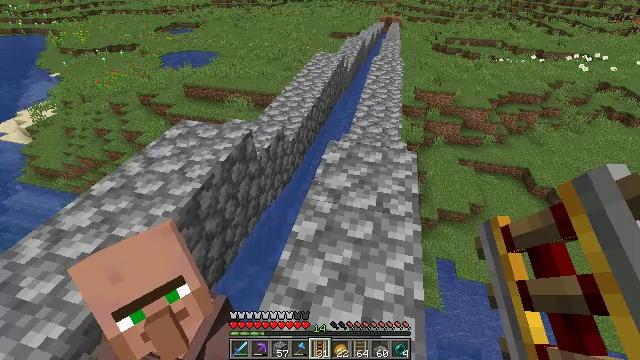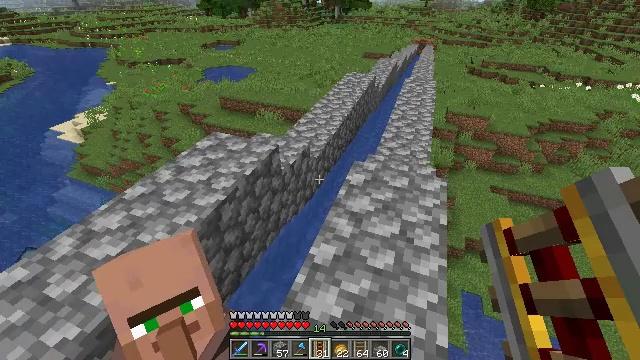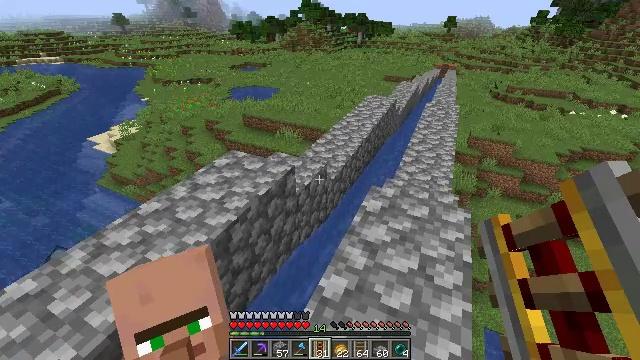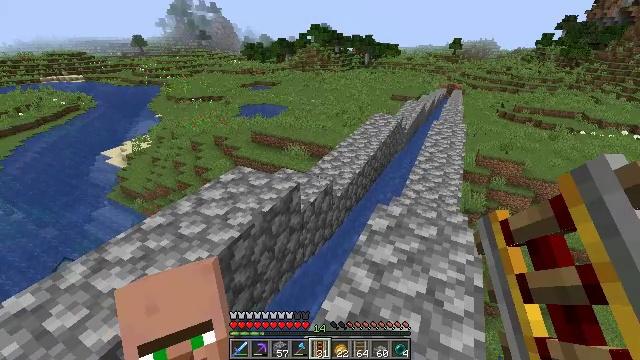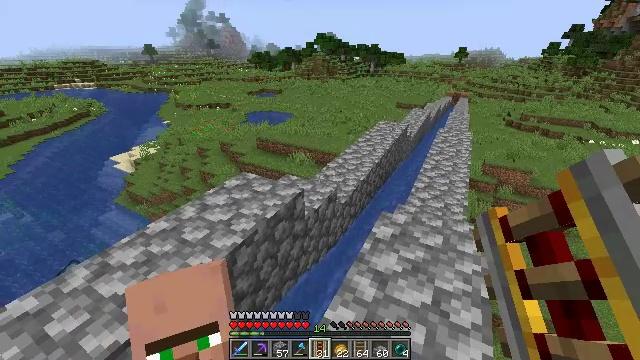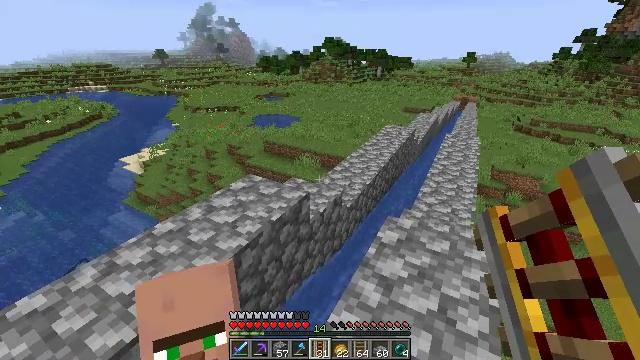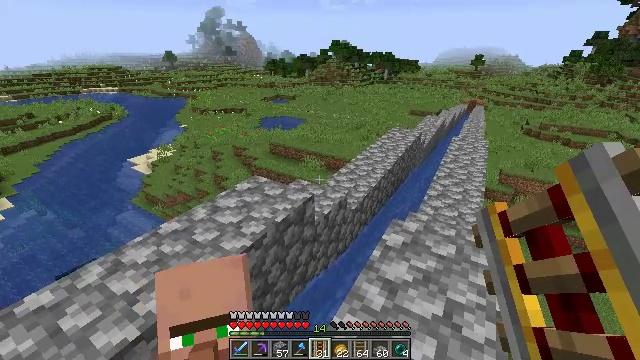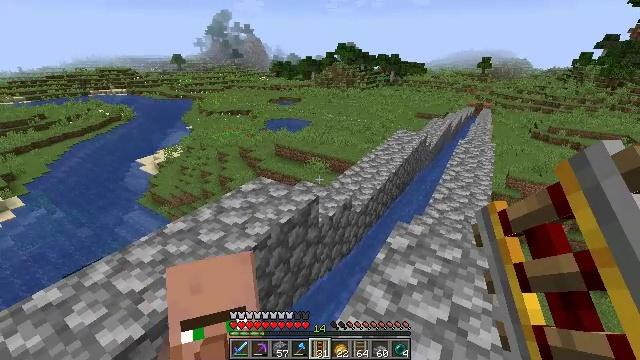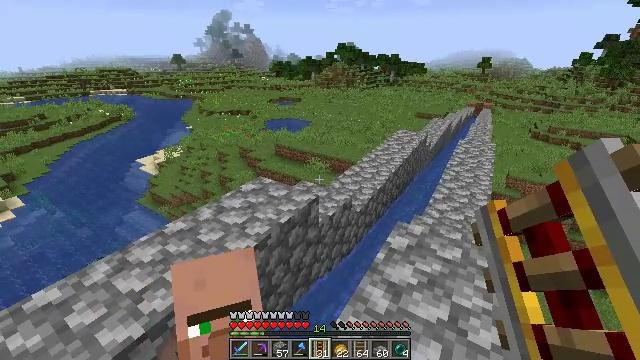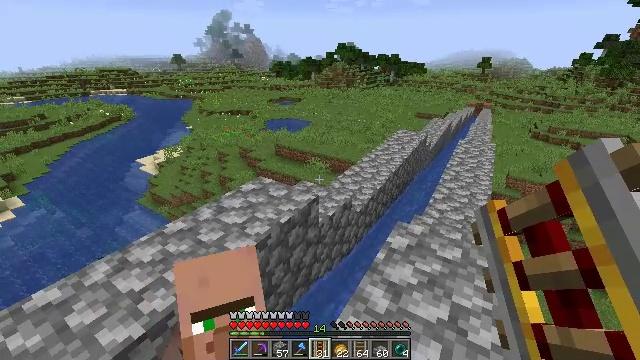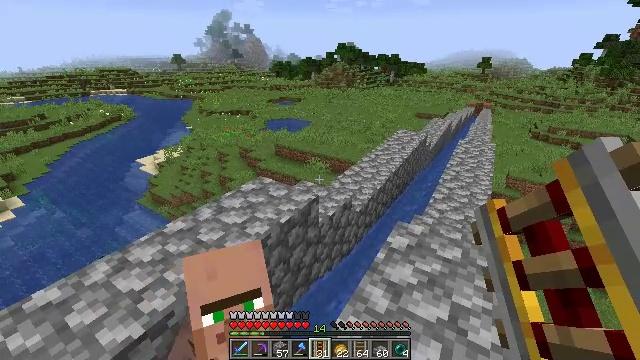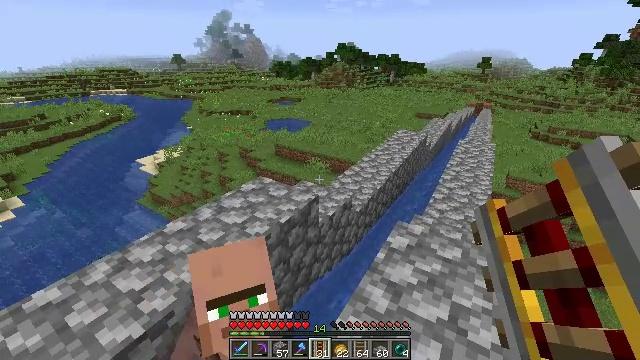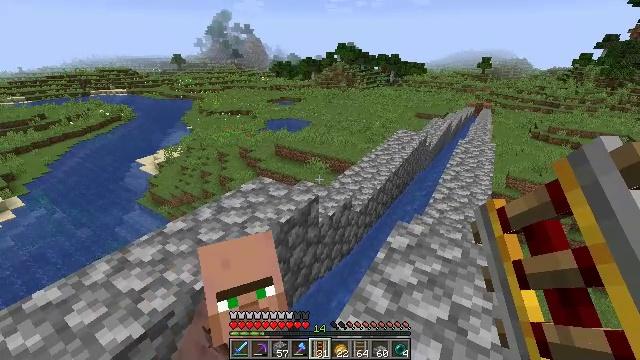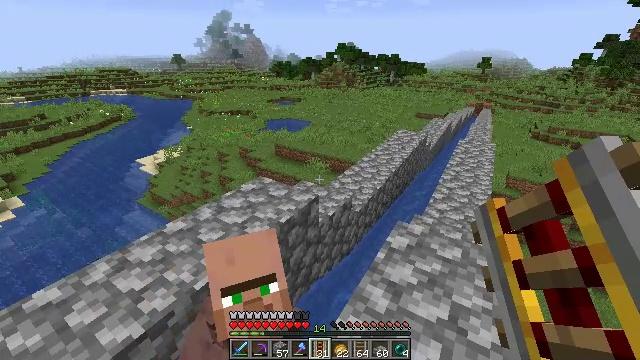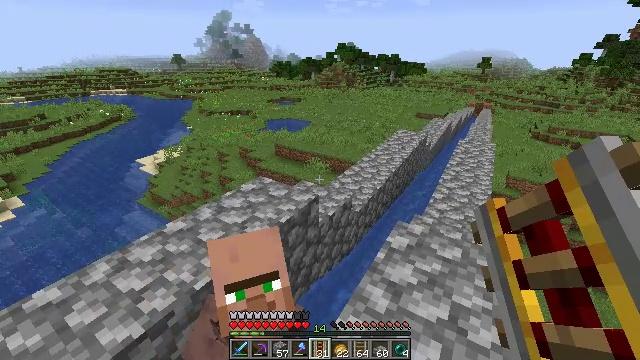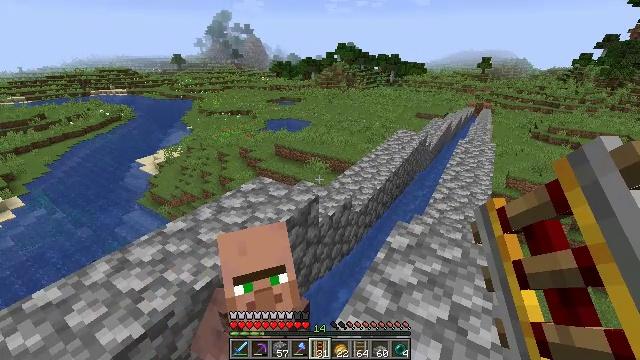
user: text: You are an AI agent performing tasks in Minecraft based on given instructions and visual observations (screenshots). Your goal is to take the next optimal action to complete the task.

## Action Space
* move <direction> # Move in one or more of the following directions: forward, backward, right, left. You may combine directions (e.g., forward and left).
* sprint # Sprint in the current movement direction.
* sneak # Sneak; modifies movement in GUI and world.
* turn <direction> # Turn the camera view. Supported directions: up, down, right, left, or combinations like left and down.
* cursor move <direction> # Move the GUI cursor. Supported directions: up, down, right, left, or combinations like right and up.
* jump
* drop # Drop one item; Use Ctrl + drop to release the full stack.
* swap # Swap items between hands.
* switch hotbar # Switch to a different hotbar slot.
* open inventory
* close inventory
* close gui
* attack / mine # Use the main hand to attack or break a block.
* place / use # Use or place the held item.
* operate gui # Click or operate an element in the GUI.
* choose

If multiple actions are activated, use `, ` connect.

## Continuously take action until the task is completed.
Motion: motion action
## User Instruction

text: Attack the ground to gather dirt.
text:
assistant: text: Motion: turn left and up
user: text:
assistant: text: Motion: turn left and up
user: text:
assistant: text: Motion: turn left and up
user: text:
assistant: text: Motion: turn left and up
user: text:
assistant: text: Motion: turn left
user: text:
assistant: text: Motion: turn left
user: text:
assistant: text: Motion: turn left
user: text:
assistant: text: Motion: no_op
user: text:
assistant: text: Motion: no_op
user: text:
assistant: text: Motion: no_op
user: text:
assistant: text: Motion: no_op
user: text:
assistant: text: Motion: no_op
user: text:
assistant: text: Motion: no_op
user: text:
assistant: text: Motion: no_op
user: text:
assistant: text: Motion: no_op
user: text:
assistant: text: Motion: no_op
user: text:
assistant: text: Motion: no_op
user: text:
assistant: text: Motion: no_op
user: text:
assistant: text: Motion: no_op
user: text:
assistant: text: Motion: no_op
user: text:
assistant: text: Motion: no_op
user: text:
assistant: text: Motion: no_op
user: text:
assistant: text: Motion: no_op
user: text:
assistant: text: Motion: turn right
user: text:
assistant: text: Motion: turn right
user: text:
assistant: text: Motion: turn right and down
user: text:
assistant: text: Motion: turn right and down
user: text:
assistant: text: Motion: turn right
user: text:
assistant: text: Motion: turn right
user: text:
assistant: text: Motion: no_op